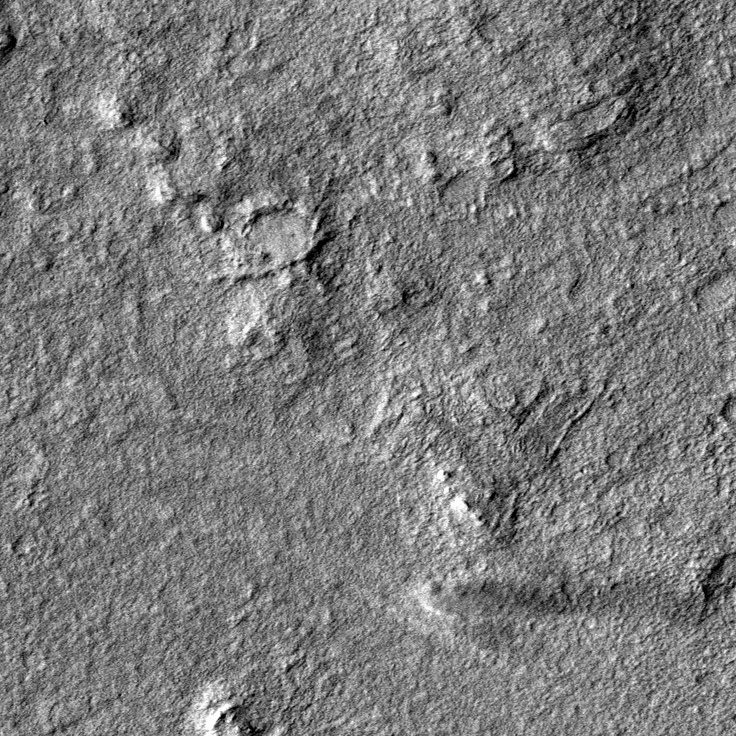
Label: dustdevil